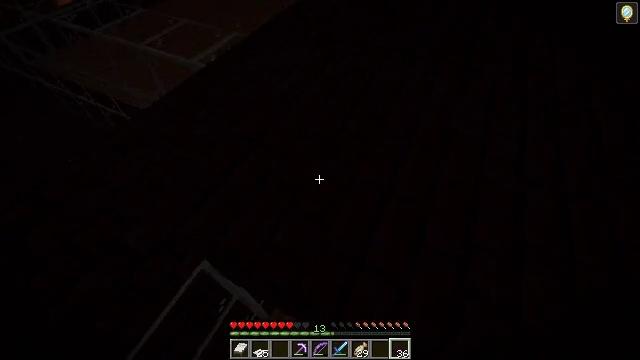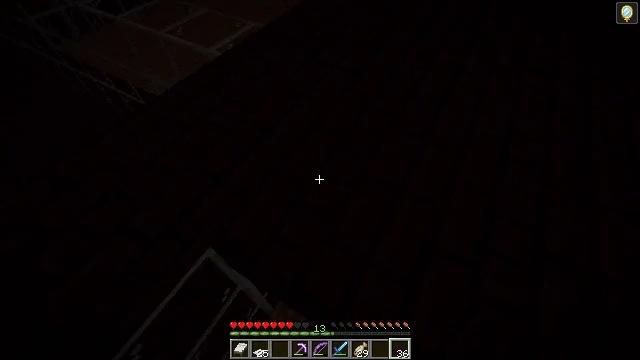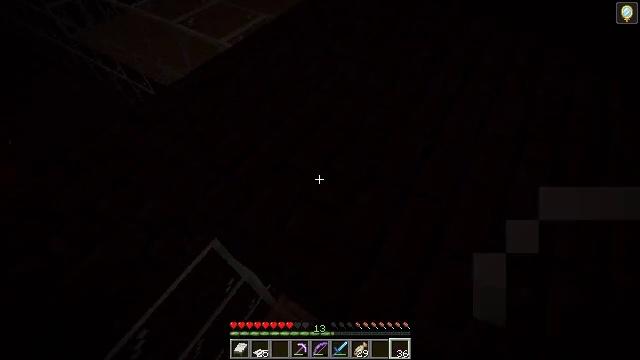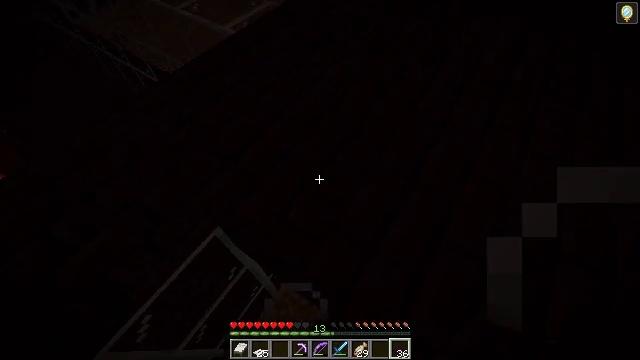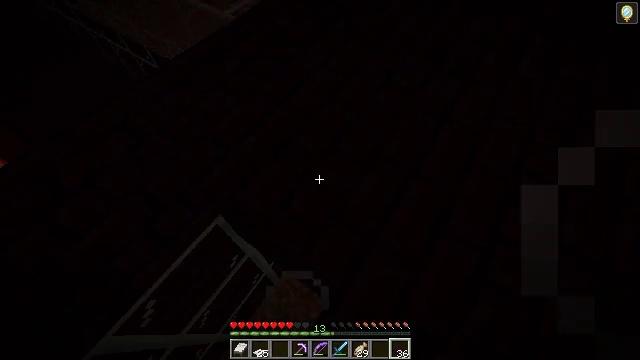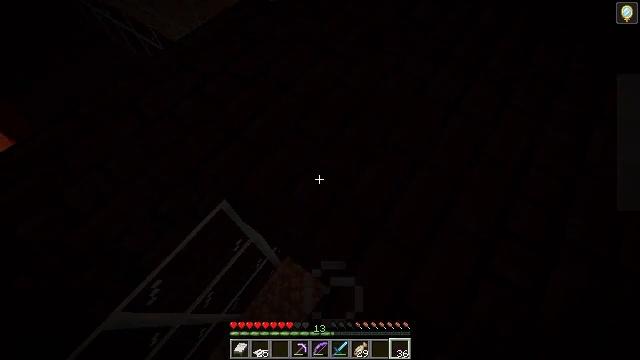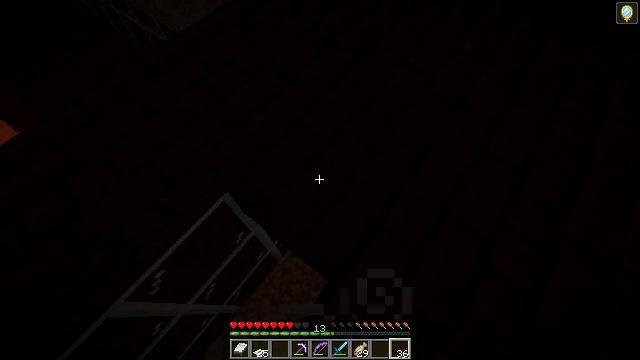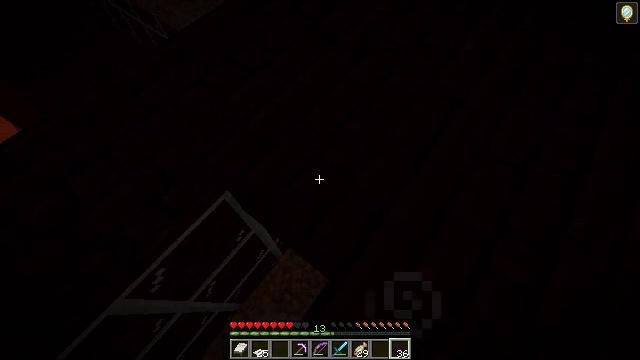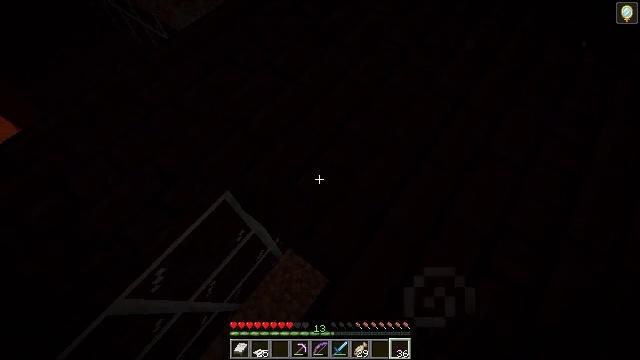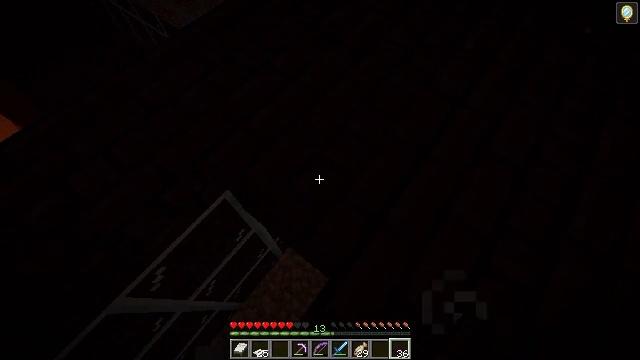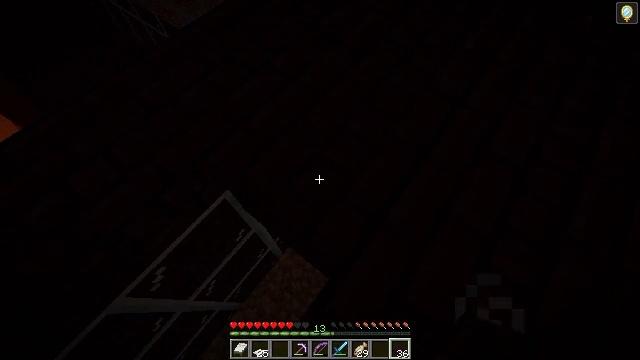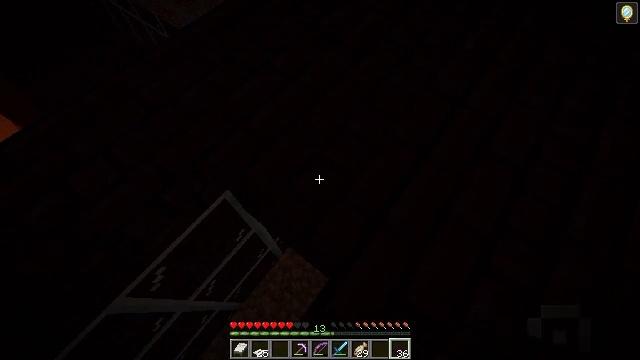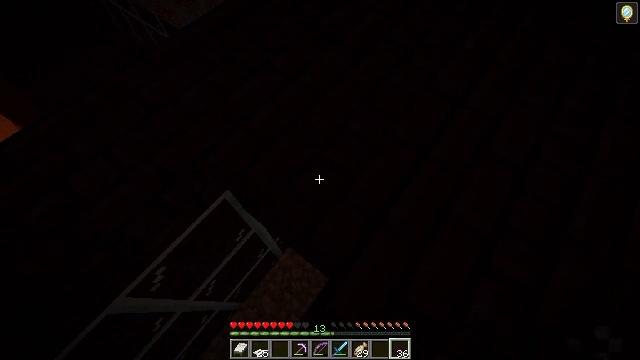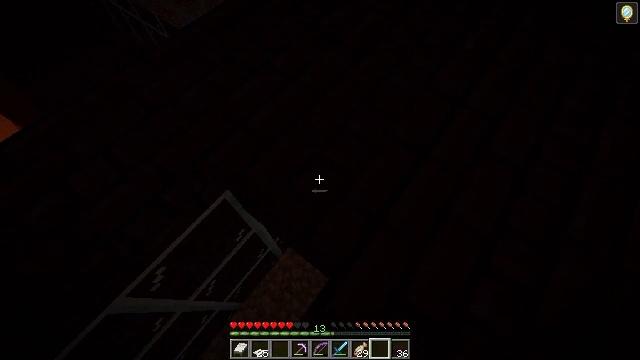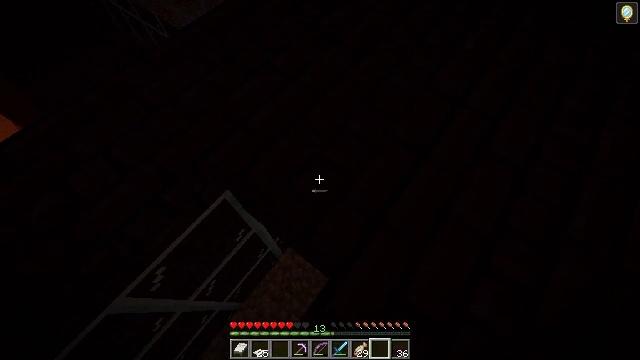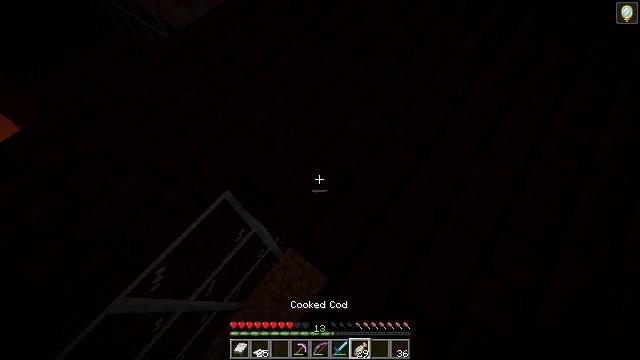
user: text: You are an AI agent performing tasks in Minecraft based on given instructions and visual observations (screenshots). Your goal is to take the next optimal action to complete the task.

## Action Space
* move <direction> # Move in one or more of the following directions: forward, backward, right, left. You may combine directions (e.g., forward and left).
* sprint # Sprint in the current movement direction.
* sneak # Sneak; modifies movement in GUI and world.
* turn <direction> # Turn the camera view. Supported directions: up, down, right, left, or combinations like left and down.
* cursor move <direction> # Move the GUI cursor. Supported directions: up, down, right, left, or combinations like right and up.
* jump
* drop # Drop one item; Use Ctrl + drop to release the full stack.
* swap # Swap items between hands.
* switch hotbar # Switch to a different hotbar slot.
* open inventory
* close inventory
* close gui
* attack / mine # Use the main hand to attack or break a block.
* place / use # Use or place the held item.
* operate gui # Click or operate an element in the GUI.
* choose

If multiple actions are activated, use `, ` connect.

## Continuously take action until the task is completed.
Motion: motion action
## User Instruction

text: Break the nether brick slab.
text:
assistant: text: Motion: sneak, turn left
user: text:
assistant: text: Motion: sneak, turn left and down
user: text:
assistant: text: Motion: sneak, turn left and down
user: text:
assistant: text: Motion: sneak, turn down
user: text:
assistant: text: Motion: sneak, turn left and down
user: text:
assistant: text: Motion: sneak, turn left and down
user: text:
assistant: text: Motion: sneak
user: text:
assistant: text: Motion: sneak
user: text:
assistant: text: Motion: sneak
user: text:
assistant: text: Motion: sneak
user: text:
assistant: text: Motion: sneak
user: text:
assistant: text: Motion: sneak
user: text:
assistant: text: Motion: sneak
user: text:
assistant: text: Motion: sneak
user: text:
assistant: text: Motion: sneak
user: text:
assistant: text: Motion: sneak
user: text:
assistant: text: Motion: sneak
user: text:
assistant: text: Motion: sneak
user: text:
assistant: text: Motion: sneak
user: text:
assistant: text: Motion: sneak
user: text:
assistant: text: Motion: sneak
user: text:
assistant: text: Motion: sneak
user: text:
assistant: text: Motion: sneak
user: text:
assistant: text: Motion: sneak
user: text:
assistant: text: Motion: sneak
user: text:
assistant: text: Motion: sneak
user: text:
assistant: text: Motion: sneak
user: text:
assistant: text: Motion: sneak
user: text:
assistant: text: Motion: sneak
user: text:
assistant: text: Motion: sneak, turn down